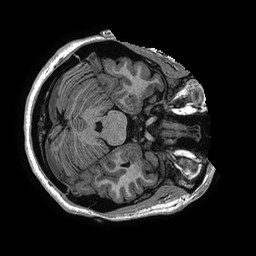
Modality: T1w
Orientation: axial
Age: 26
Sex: female
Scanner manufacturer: ge
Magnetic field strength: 3 T
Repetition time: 0.006952 s
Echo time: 0.00292 s